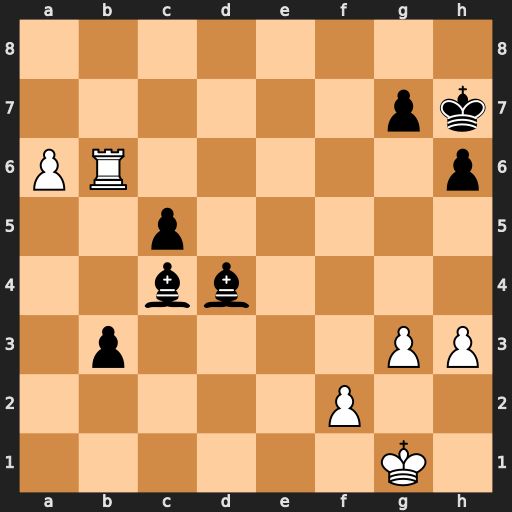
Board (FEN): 8/6pk/PR5p/2p5/2bb4/1p4PP/5P2/6K1
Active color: w
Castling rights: -
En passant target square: -
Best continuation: a7 Bd5 Rxb3